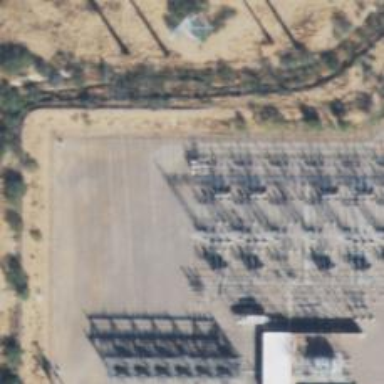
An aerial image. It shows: Switch used for power control.